Question: How can I delete red box empty line? When scrollbar touch bottom, empty line will appear, I want to delete these empty line.

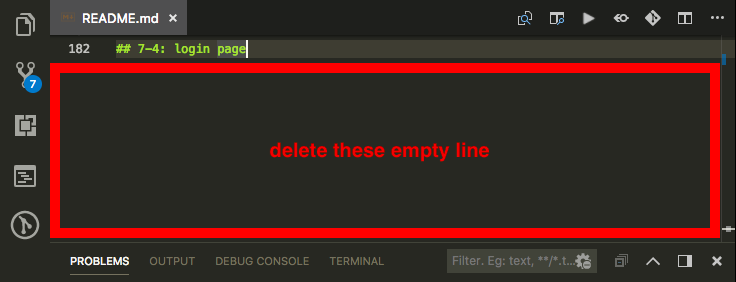
Answer: Those are technically not lines (see they don't have line number), but a generated visual space below the last line of your file.
You can turn off this feature by adding the following to your <URL>:
'''
"editor.scrollBeyondLastLine": false,
'''
By doing this, the last line of your file will be at the bottom of the editor pane when you scroll down to the maximum.